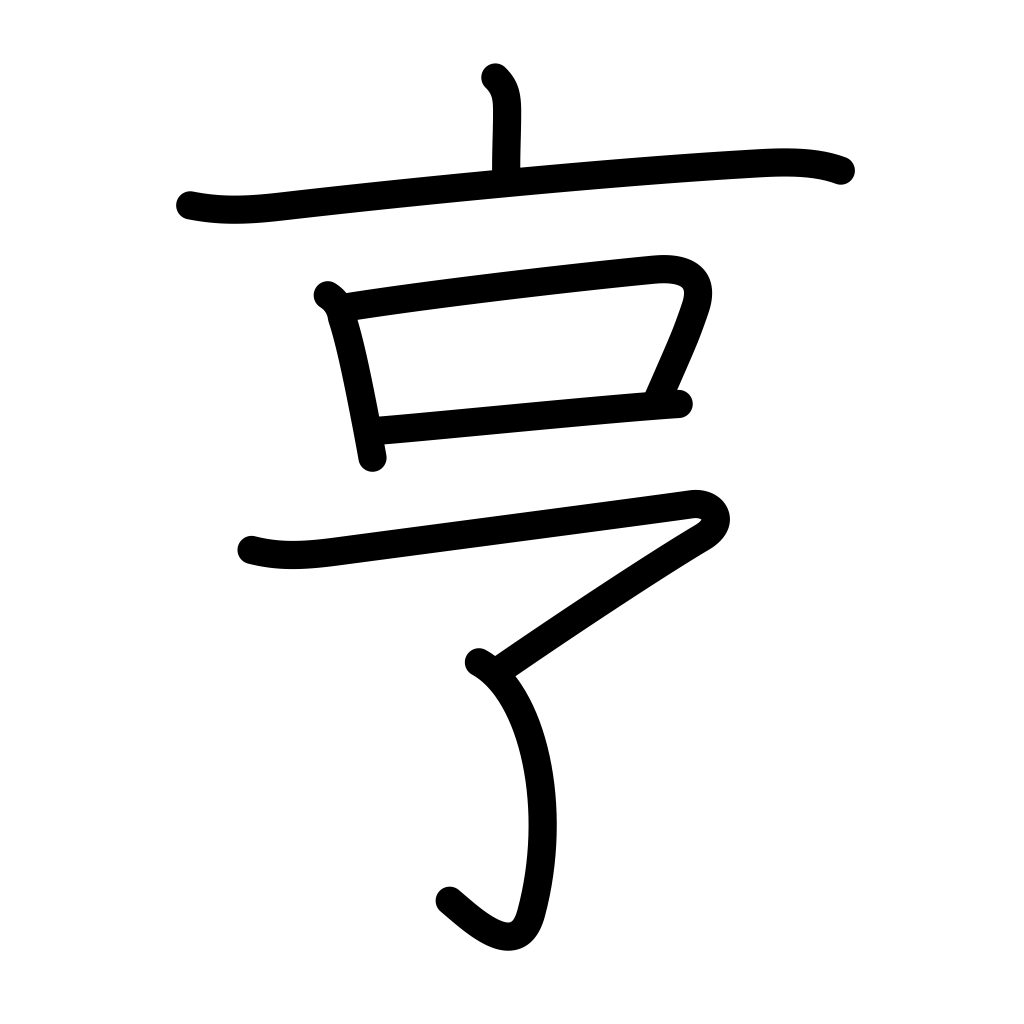
Meaning: pass through, go smoothly